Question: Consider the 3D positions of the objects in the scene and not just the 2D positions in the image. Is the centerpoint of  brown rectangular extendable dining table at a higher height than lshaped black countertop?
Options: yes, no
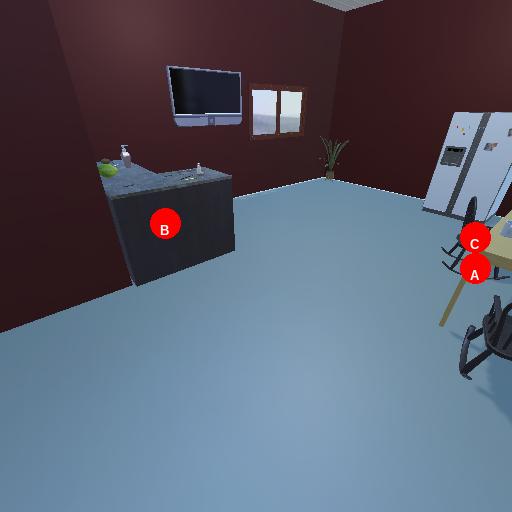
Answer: yes